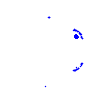
Particle: pion